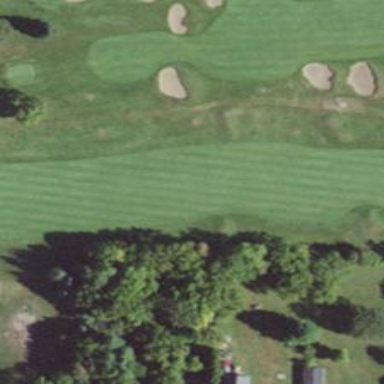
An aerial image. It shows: Grassy area designated as golf fairway.